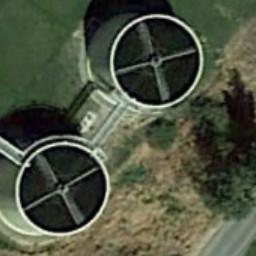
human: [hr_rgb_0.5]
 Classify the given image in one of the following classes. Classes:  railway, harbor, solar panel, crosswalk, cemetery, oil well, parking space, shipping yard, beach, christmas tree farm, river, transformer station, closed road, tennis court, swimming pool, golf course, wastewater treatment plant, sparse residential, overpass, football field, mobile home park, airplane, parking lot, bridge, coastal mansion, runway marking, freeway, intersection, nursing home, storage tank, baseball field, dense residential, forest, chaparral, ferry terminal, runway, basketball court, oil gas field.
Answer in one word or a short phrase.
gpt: wastewater treatment plant